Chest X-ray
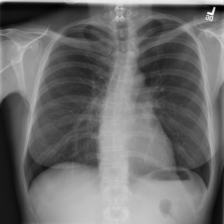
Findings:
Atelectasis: negative
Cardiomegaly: negative
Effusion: negative
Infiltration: negative
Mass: negative
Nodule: negative
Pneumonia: negative
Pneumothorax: negative
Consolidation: negative
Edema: negative
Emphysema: negative
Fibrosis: negative
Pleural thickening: negative
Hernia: negative